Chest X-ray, AP view. Patient: 34 years old, sex M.
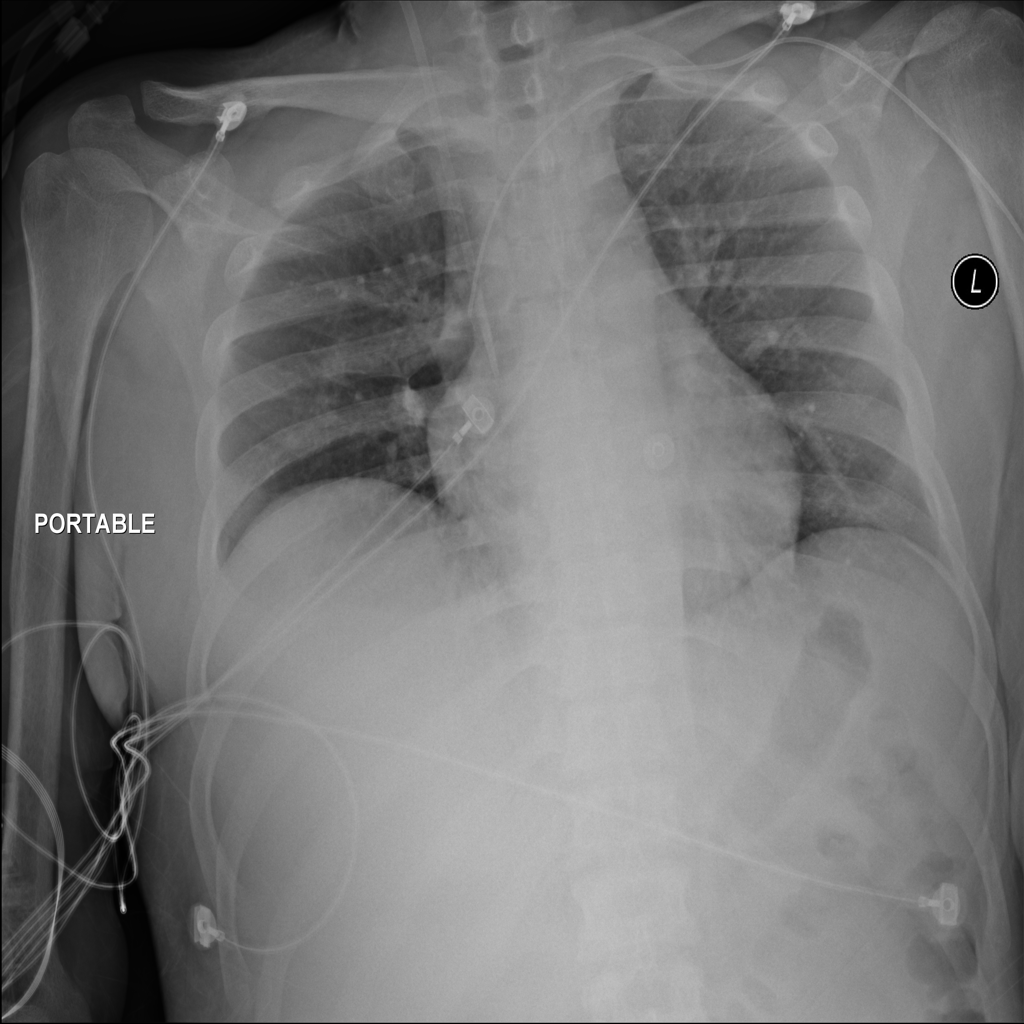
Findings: Infiltration, Pneumonia